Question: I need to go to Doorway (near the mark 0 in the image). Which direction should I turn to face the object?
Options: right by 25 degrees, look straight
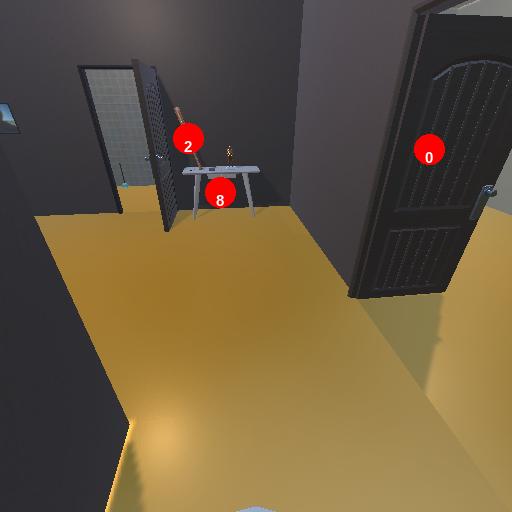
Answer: right by 25 degrees